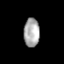
Tissue: prostate
Cell type: Epithelial cells
Senescence score: 0.343
Nuclear area (px): 440
Mean DAPI intensity: 172.336